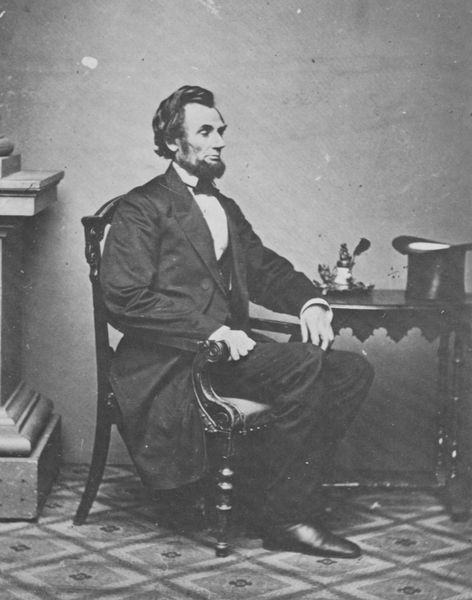
Titel: Abraham Lincoln
Künstler: Mathew B. Brady
Schlagwörter: feder, mann, schatten, weiß, sitzen, finger, frisur, grau, hintergrund, holz, hut, licht, marmor, nase, profil, raum, schwarz, stirn, stuhl, säule, tisch, zimmer, blick, mode, muster, rock, schleife, teppich, zylinder, anzug, bart, hemd, wand, arm, augen, falten, gesicht, sockel, bildnis, hände, portrait, porträt, rückenlehne, tischbein, boden, haare, interieur, mantel, pose, sitzend, kinn, locken, kamin, kanne, kaminsims, lehne, fußboden, haltung, parkett, schuhe, hosen, amerika, frack, ernst, schmal, glanz, aufrecht, stuhllehne, verzierung, fliege, gehrock, kinnbart, dünn, foto, fotografie, photographie, tusche, dürr, knochig, schwarz-weiß, fliesen, posieren, stiefel, mosaik, schuh, tinte, photo, leder, wrack, luther, usa, basis, edelmann, tintenfass, fotographie, steinfussboden, ablage, gedrechselt, rückwand, stifel, abraham, schreibset, lederschuh, schreibutensilien, hute, drechselarbeit, rockschoß, lincoln, abraham lincoln, president, a. lincoln, gedreckselt, 18. jahrhundert